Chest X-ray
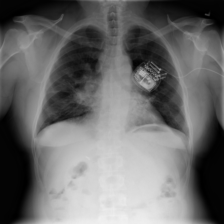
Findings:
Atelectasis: negative
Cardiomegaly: negative
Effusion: negative
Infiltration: negative
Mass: negative
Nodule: positive
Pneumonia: negative
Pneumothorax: negative
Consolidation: negative
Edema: negative
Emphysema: negative
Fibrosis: positive
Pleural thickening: negative
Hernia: negative